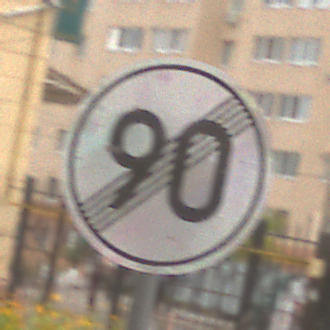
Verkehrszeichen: EndeGeschwindigkeit90
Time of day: MorningAfternoon
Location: Outdoor (Urban)
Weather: Overcast
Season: NotSpecified
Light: Natural